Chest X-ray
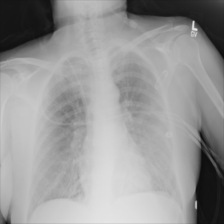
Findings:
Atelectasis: negative
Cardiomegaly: negative
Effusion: negative
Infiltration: negative
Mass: negative
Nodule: negative
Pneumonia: negative
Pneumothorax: negative
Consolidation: negative
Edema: negative
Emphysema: negative
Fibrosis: negative
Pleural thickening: negative
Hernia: negative